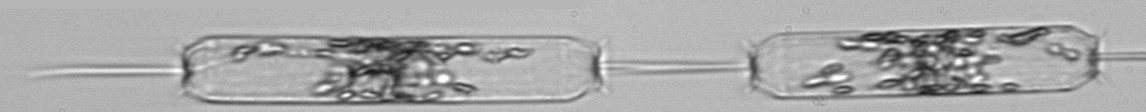
Label: Ditylum_brightwellii